Aerial crown-view tile of a tropical tree (Barro Colorado Island, Panama), acquired 20250818:
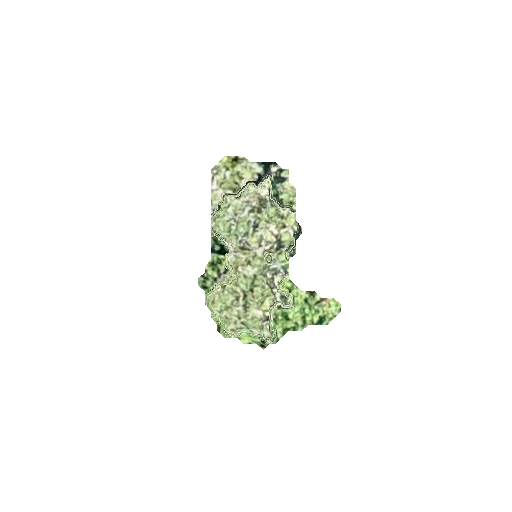
Species: Cecropia insignis
GBIF accepted scientific name: Cecropia insignis
Crown area: 23.019 m²